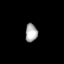
Tissue: lung
Cell type: Epithelial cells
Senescence score: 0.5614
Nuclear area (px): 219
Mean DAPI intensity: 166.763